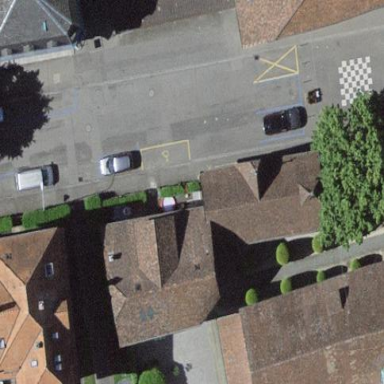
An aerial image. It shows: Chapel building.